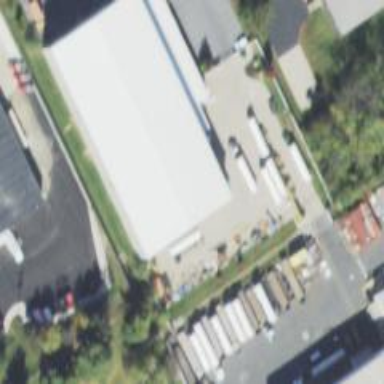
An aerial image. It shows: Warehouse building.